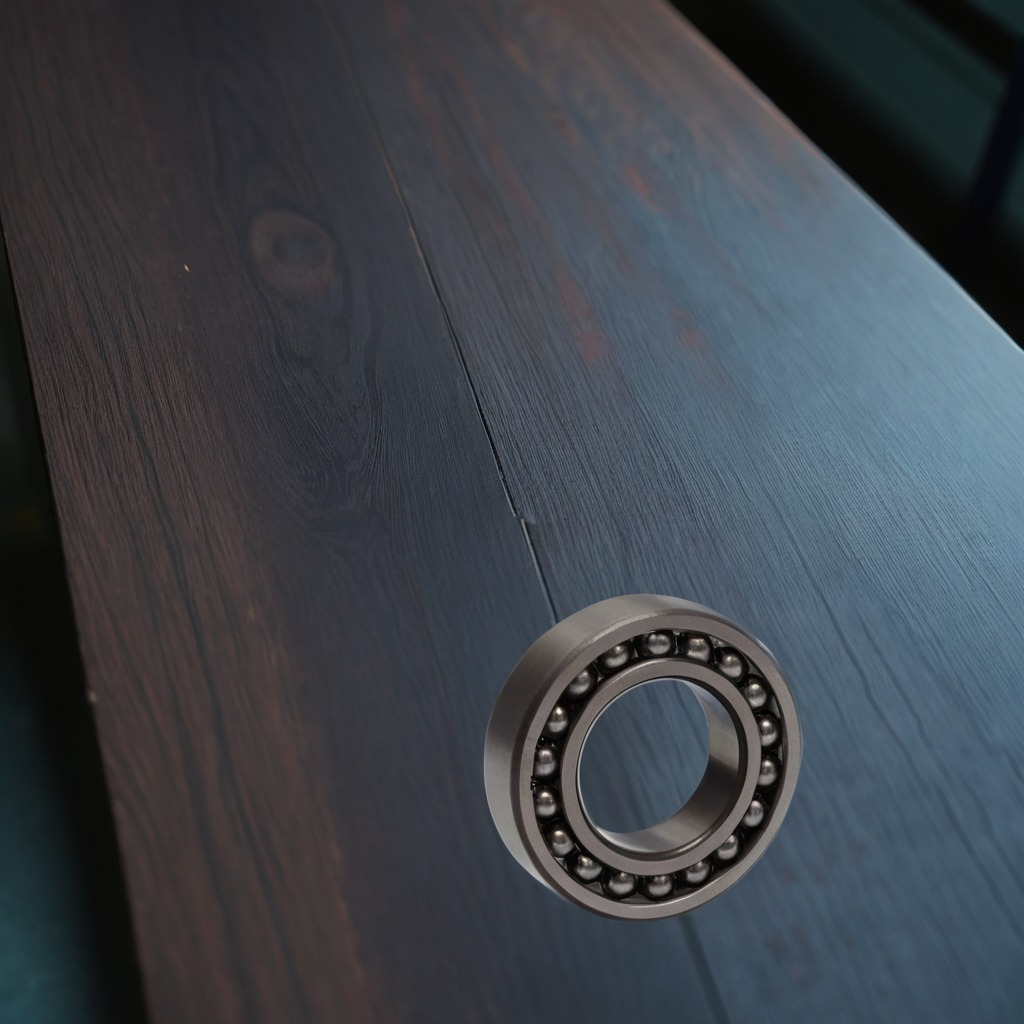
A metal ball bearing is lying on the table.